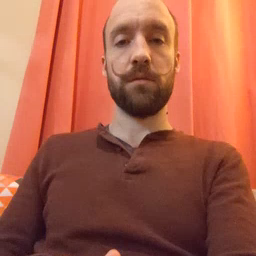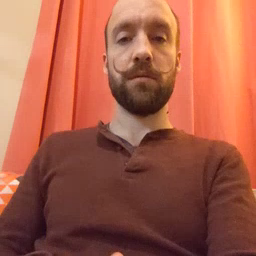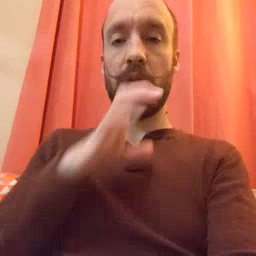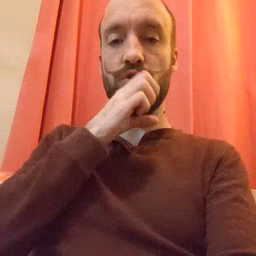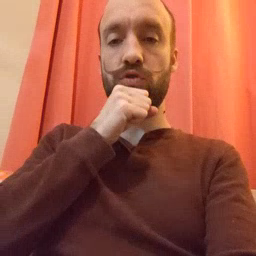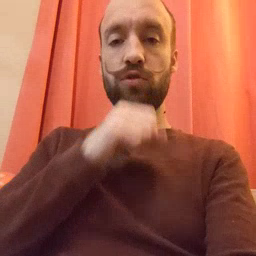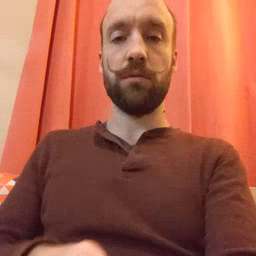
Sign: orange